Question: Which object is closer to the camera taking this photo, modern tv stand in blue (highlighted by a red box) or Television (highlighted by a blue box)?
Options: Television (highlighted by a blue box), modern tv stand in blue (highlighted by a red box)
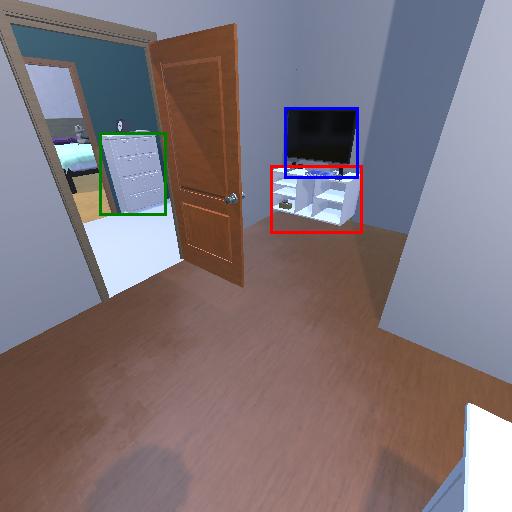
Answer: Television (highlighted by a blue box)